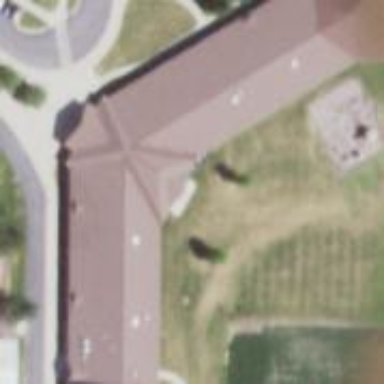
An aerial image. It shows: School building or complex.